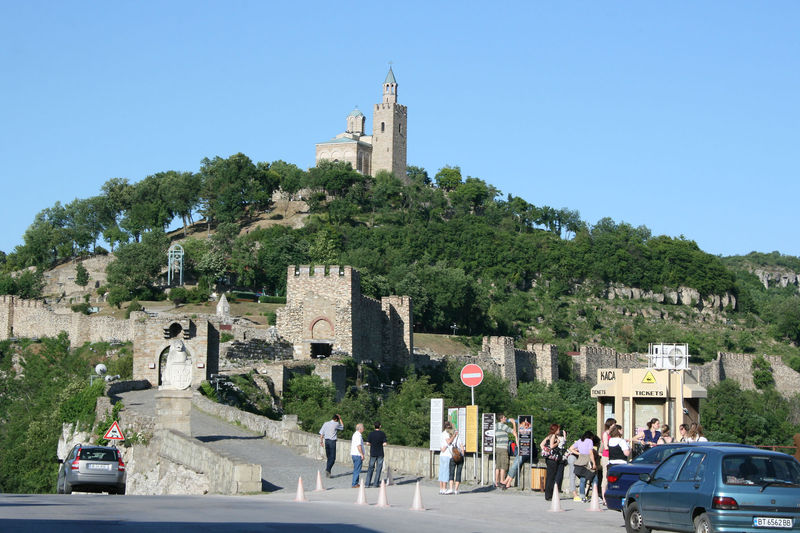
Titel: Festung von Veliko Tarnovo; Zarewez
Standort: Veliko Tarnovo (EU - Bulgarien)
Institution: Veliko Tarnovo, Bulgarien
Schlagwörter: berg, blau, himmel, schatten, bäume, grün, menschen, stadt, licht, straße, anlage, gebäude, schloss, weg, stein, hügel, brücke, wald, turm, mauer, auto, steg, aufgang, tor, zinnen, befestigung, foto, fotografie, schild, burg, hütchen, tore, reisende, autos, tickets, zinne, poller, würzburg, touristen, verkehrsschild, eingagn, turisten, 2000, stopschild, banca, stopscild, nummernschilder, infotafeln